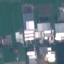
Land use / land cover class: Industrial